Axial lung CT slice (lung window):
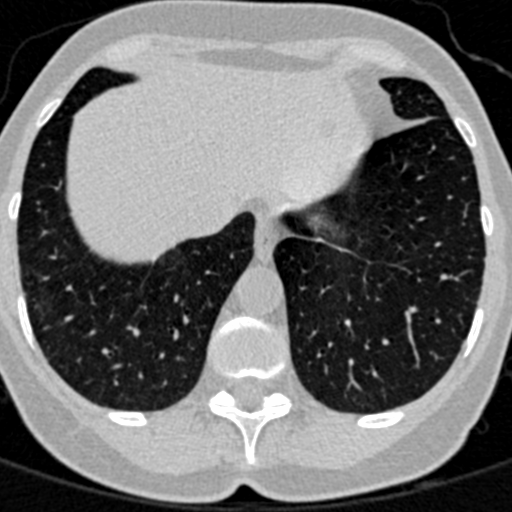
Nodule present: no